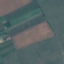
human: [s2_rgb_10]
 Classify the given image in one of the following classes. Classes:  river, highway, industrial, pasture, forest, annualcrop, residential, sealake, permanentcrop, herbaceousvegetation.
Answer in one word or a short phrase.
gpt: AnnualCrop